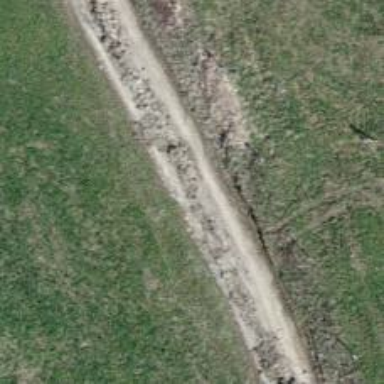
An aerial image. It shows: Track with grade2 tracktype.